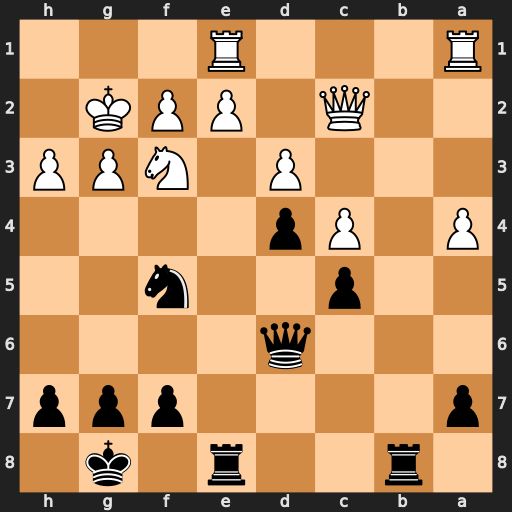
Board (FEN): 1r2r1k1/p4ppp/3q4/2p2n2/P1Pp4/3P1NPP/2Q1PPK1/R3R3
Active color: b
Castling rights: -
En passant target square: -
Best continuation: Qxg3+ fxg3 Ne3+ Kf2 Nxc2